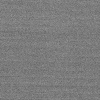
Atmospheric dust classification: dusty